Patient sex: M
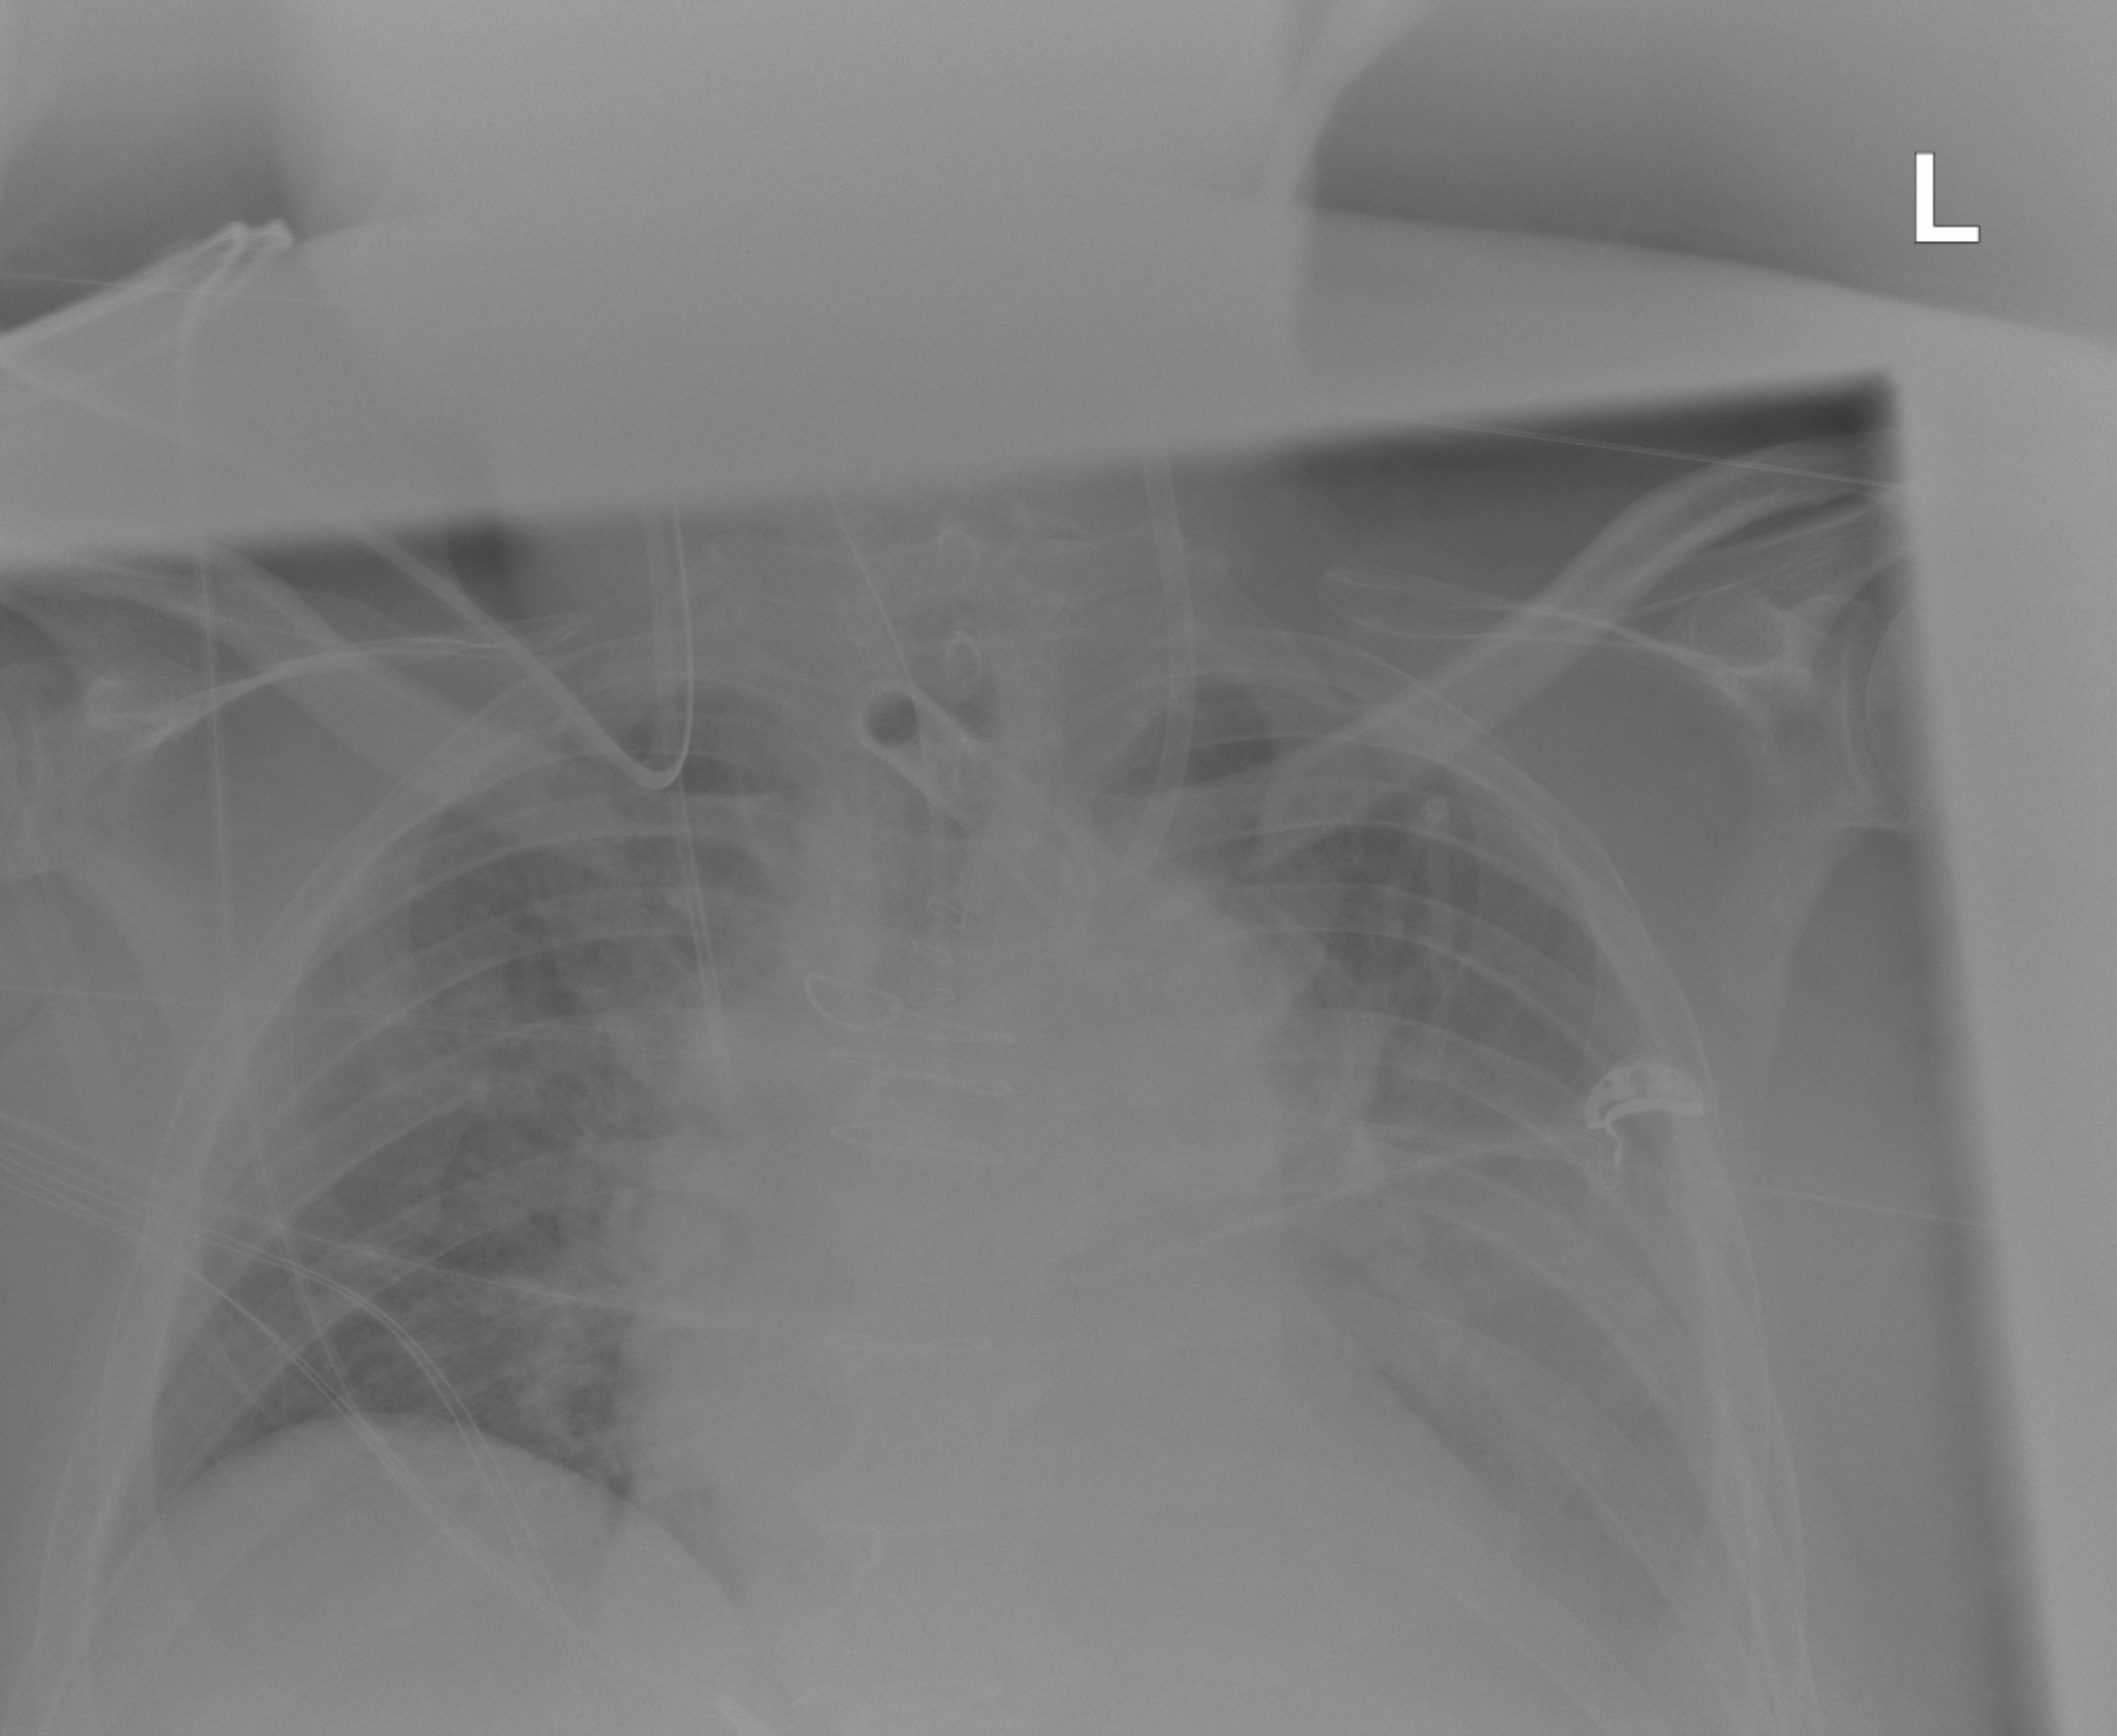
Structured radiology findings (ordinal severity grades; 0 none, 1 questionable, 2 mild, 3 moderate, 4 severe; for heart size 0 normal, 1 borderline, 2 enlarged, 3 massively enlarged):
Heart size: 2
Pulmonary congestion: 0
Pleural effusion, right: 0
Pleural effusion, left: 2
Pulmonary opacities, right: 0
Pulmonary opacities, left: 0
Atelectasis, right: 0
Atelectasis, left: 2